Question: At first I click the "mn_column" button, then works properly. But I go back and click again "mn_column" or "mn_blog" then it show flowing error :
'''
08-10 02:30:16.441: E/AndroidRuntime(1098): FATAL EXCEPTION: main
08-10 02:30:16.441: E/AndroidRuntime(1098): Process: com.sams.main.news, PID: 1098
08-10 02:30:16.441: E/AndroidRuntime(1098): java.lang.NullPointerException
08-10 02:30:16.441: E/AndroidRuntime(1098): at com.sams.main.news.MainNewsActivity$6.onClick(MainNewsActivity.java:539)
08-10 02:30:16.441: E/AndroidRuntime(1098): at android.view.View.performClick(View.java:4438)
08-10 02:30:16.441: E/AndroidRuntime(1098): at android.view.View$PerformClick.run(View.java:18422)
08-10 02:30:16.441: E/AndroidRuntime(1098): at android.os.Handler.handleCallback(Handler.java:733)
08-10 02:30:16.441: E/AndroidRuntime(1098): at android.os.Handler.dispatchMessage(Handler.java:95)
08-10 02:30:16.441: E/AndroidRuntime(1098): at android.os.Looper.loop(Looper.java:136)
08-10 02:30:16.441: E/AndroidRuntime(1098): at android.app.ActivityThread.main(ActivityThread.java:5017)
08-10 02:30:16.441: E/AndroidRuntime(1098): at java.lang.reflect.Method.invokeNative(Native Method)
08-10 02:30:16.441: E/AndroidRuntime(1098): at java.lang.reflect.Method.invoke(Method.java:515)
08-10 02:30:16.441: E/AndroidRuntime(1098): at com.android.internal.os.ZygoteInit$MethodAndArgsCaller.run(ZygoteInit.java:779)
08-10 02:30:16.441: E/AndroidRuntime(1098): at com.android.internal.os.ZygoteInit.main(ZygoteInit.java:595)
08-10 02:30:16.441: E/AndroidRuntime(1098): at dalvik.system.NativeStart.main(Native Method)
'''
Picture:

Code:
MainNewsActivity.java
'''
public class MainNewsActivity extends TabActivity {
String menuLink;
int menuKey;
private List<RssItem> menuItems = new ArrayList<RssItem>();
@Override
protected void onCreate(Bundle savedInstanceState) {
super.onCreate(savedInstanceState);
setContentView(R.layout.main_activity);
Button mnColumn = (Button) layout.findViewById(R.id.mn_column);
mnColumn.setOnClickListener(new OnClickListener() {
@Override
public void onClick(View v) {
menuKey = 0;
//Varialbes.menuNewsMap.clear();
menuLink = "http://www.aaa.org/rss/rssblog";
menuItems = pareser.getNewsList(menuLink);
Varialbes.menuNewsMap.put(menuKey, menuItems);
Intent intent = new Intent(MainNewsActivity.this,MenuNewsActivity.class);
intent.putExtra(Varialbes.PAPER, paper);
intent.putExtra(Varialbes.MENU_TITLE, "Column");
intent.putExtra(Varialbes.MENU_KEY, menuKey);
startActivity(intent);
}
});
Button mnBlog = (Button) layout.findViewById(R.id.mn_blog);
mnBlog.setOnClickListener(new OnClickListener() {
@Override
public void onClick(View v) {
menuKey = 1;
menuLink = "http://www.bbb.org/rss/rssblog";
menuItems = pareser.getNewsList(menuLink);
Varialbes.menuNewsMap.put(menuKey, menuItems);
Intent intent = new Intent(MainNewsActivity.this,MenuNewsActivity.class);
intent.putExtra(Varialbes.PAPER, paper);
intent.putExtra(Varialbes.MENU_TITLE, "Blog");
intent.putExtra(Varialbes.MENU_KEY, menuKey);
startActivity(intent);
}
});
}
}
'''
main_activity.xml
'''
<?xml version="1.0" encoding="utf-8"?>
<LinearLayout xmlns:android="http://schemas.android.com/apk/res/android"
android:id="@+id/popup"
android:layout_width="match_parent"
android:layout_height="wrap_content"
android:background="#DEE4DF"
android:orientation="vertical" >
<Button
android:id="@+id/mn_column"
android:layout_width="wrap_content"
android:layout_height="wrap_content"
android:layout_weight="2.98"
android:background="@drawable/menu_selector"
android:gravity="left|center_vertical|center_horizontal"
android:text="Column" />
<Button
android:id="@+id/mn_blog"
android:layout_width="wrap_content"
android:layout_height="wrap_content"
android:layout_weight="2.98"
android:background="@drawable/menu_selector"
android:gravity="left|center_vertical|center_horizontal"
android:text="Blog" />
</LinearLayout>
'''
Varialbes.java
'''
public class Varialbes {
public static final String PAPER = "paper";
public static final String MENU_TITLE = "title";
public static final String MENU_KEY = "menu_key";
public static HashMap<Integer, List<RssItem>> menuNewsMap = new HashMap<Integer, List<RssItem>>();
}
'''
MenuNewsActivity.java
'''
public class MenuNewsActivity extends Activity {
private ListView listNews;
private List<RssItem> items;
private Button backButton;
@Override
protected void onCreate(Bundle savedInstanceState) {
super.onCreate(savedInstanceState);
setContentView(R.layout.menu_news);
// ..........................Back..........................
backButton = (Button) findViewById(R.id.back_button);
backButton.setOnClickListener(new OnClickListener() {
@Override
public void onClick(View v) {
Intent backIntent = new Intent(MenuNewsActivity.this,
MainNewsActivity.class);
finish();
startActivity(backIntent);
}
});
// ................................................
listNews = (ListView) findViewById(R.id.newsList);
Bundle bundle = getIntent().getExtras();
int paper = bundle.getInt(Varialbes.PAPER);
TextView tv = (TextView) findViewById(R.id.hedderText);
String menutitle = bundle.getString(Varialbes.MENU_TITLE);
int menuKey = bundle.getInt(Varialbes.MENU_KEY);
tv.setText(menutitle);
items = Varialbes.menuNewsMap.get(menuKey);
MenuNewsAdater adapter = new MenuNewsAdater(this,
Varialbes.ICONS[paper], items);
listNews.setAdapter(adapter);
}
}
'''
Please help me.
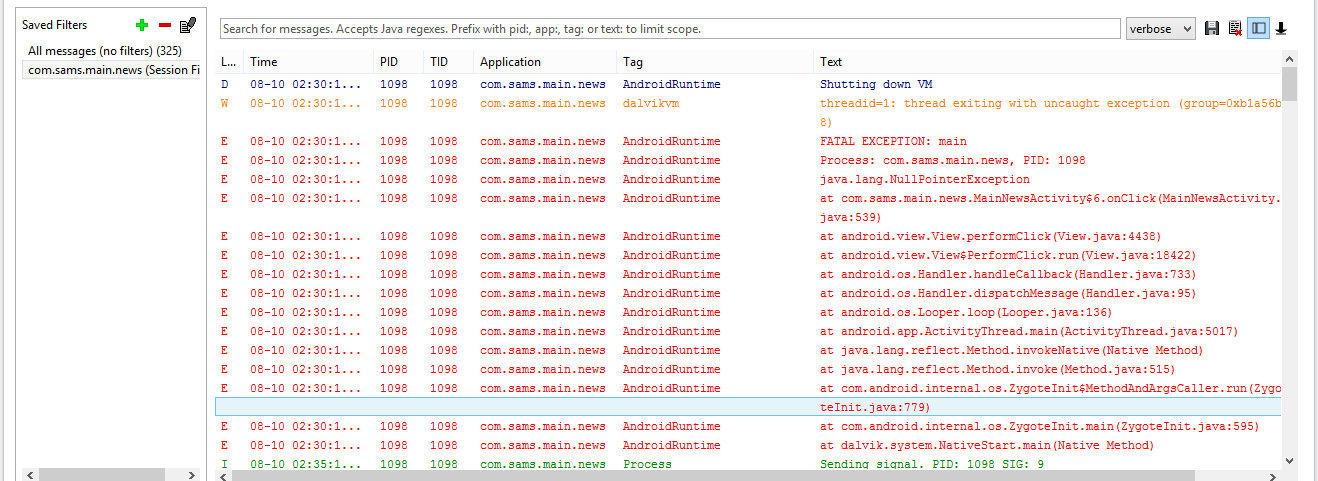
Answer: You pareser variable does not properly. So you
add flowing code:
'''
RssParser pareser= new RssParser();
'''
Try this way:
'''
public void onClick(View v) {
menuKey = 0;
Varialbes.menuNewsMap.clear();
menuLink = "http://www.aaa.org/rss/rssblog";
RssParser pareser= new RssParser();
menuItems = pareser.getNewsList(menuLink);
Varialbes.menuNewsMap.put(menuKey, menuItems);
Intent intent = new Intent(MainNewsActivity.this,MenuNewsActivity.class);
intent.putExtra(Varialbes.PAPER, paper);
intent.putExtra(Varialbes.MENU_TITLE, "Column");
intent.putExtra(Varialbes.MENU_KEY, menuKey);
startActivity(intent);
}
'''